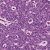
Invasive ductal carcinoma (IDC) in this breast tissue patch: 0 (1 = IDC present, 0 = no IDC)